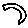
Label: moon